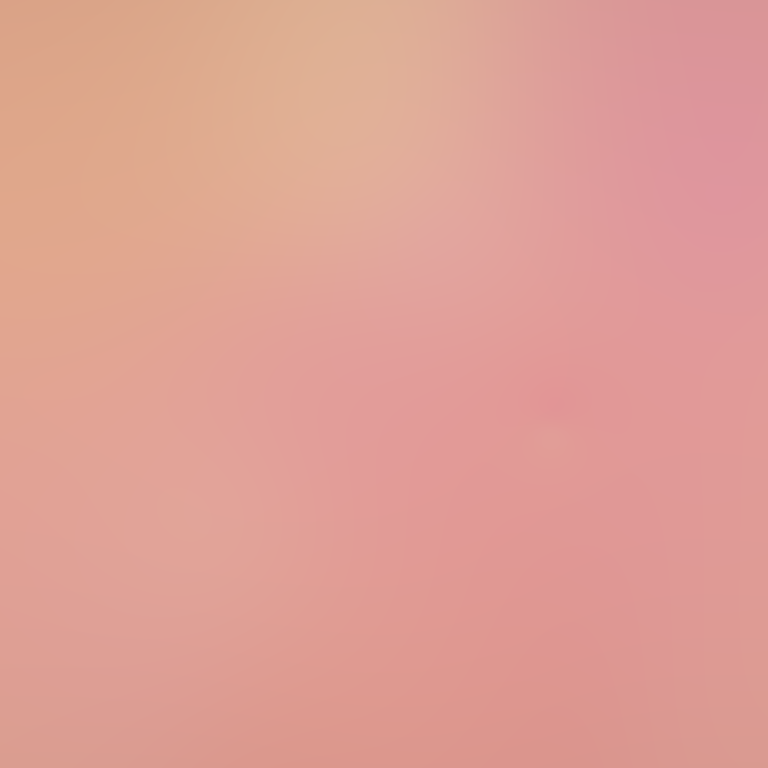
Abstract light effect, smooth gradient from soft peach to gentle rose, serene atmosphere, diffuse light, no room, no furniture, no objects.